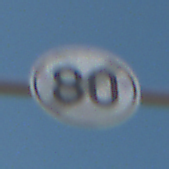
Verkehrszeichen: EndeGeschwindigkeit80
Umgebung: Outdoor, Nature
Tageszeit: Midday
Wetter: Clear
Licht: Natural
Jahreszeit: NotSpecified
Kontrast: HighContrast